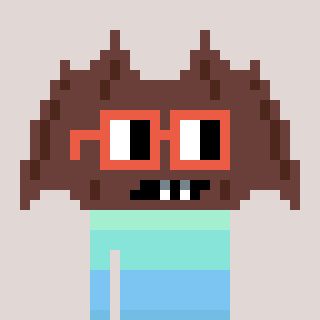
a pixel art character with square orange glasses, a bat-shaped head and a bege-colored body on a warm background